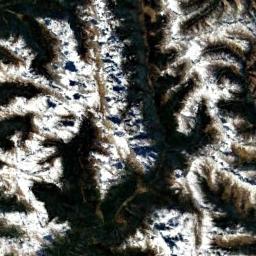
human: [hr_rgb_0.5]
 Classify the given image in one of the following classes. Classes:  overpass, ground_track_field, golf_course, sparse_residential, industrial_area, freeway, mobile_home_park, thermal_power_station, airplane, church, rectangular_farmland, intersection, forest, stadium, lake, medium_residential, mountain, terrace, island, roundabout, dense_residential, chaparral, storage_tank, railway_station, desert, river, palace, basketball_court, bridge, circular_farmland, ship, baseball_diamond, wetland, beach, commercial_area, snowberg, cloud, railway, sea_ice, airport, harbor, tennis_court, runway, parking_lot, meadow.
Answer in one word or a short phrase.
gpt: snowberg